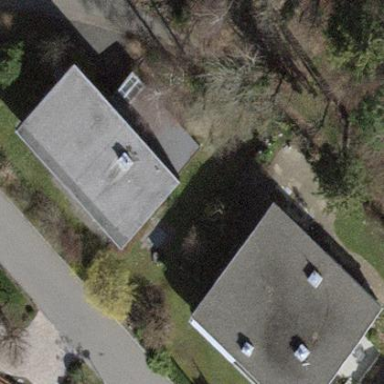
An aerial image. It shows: Detached building.